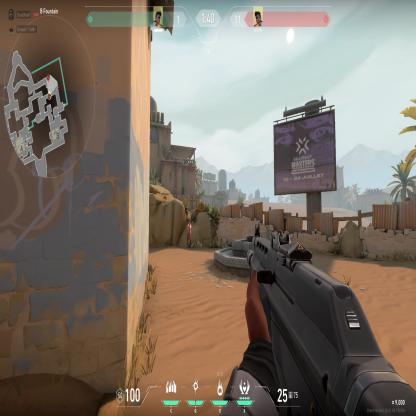
Label: enemy